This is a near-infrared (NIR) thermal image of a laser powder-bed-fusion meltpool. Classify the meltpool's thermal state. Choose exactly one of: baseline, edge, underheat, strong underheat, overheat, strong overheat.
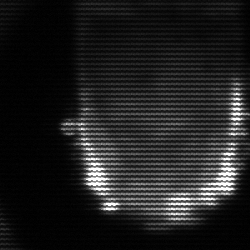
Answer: baseline